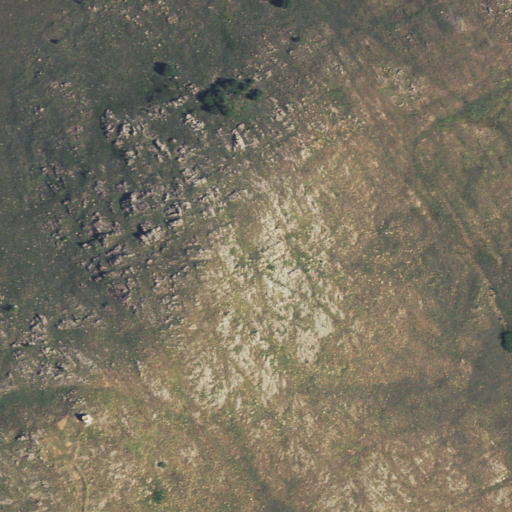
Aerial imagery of mountain in Oklahoma named Gruber Hill containing grassland, shrub, and deciduous forest